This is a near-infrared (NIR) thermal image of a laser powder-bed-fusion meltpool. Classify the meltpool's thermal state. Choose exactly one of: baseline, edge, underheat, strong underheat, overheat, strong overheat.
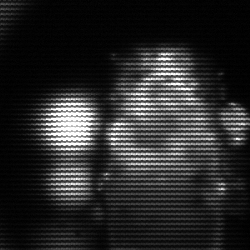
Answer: strong underheat